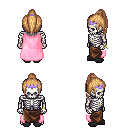
a pixel art fantasy rpg character, male body template, skeleton, pink cape, robe skirt, light blonde long topknot hairstyle, purple tiara, bracelets, gray slippers, four views (front, back, left, right), 2x2 character sprite sheet, small pixel art, hard edges, no anti-aliasing